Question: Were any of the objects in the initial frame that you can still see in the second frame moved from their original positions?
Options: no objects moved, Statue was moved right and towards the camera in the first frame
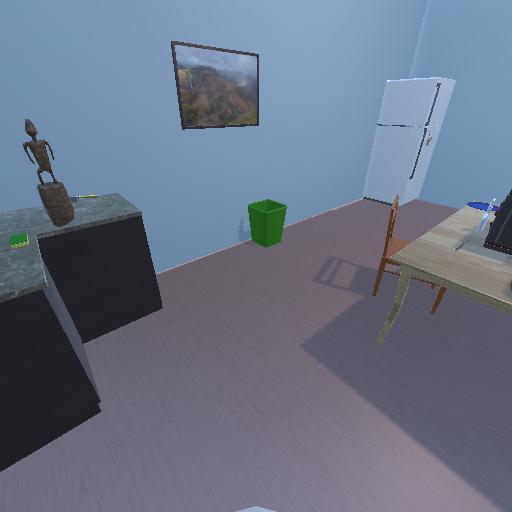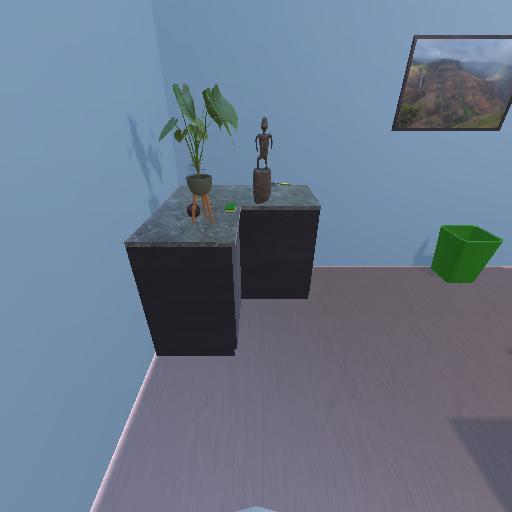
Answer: no objects moved